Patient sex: F
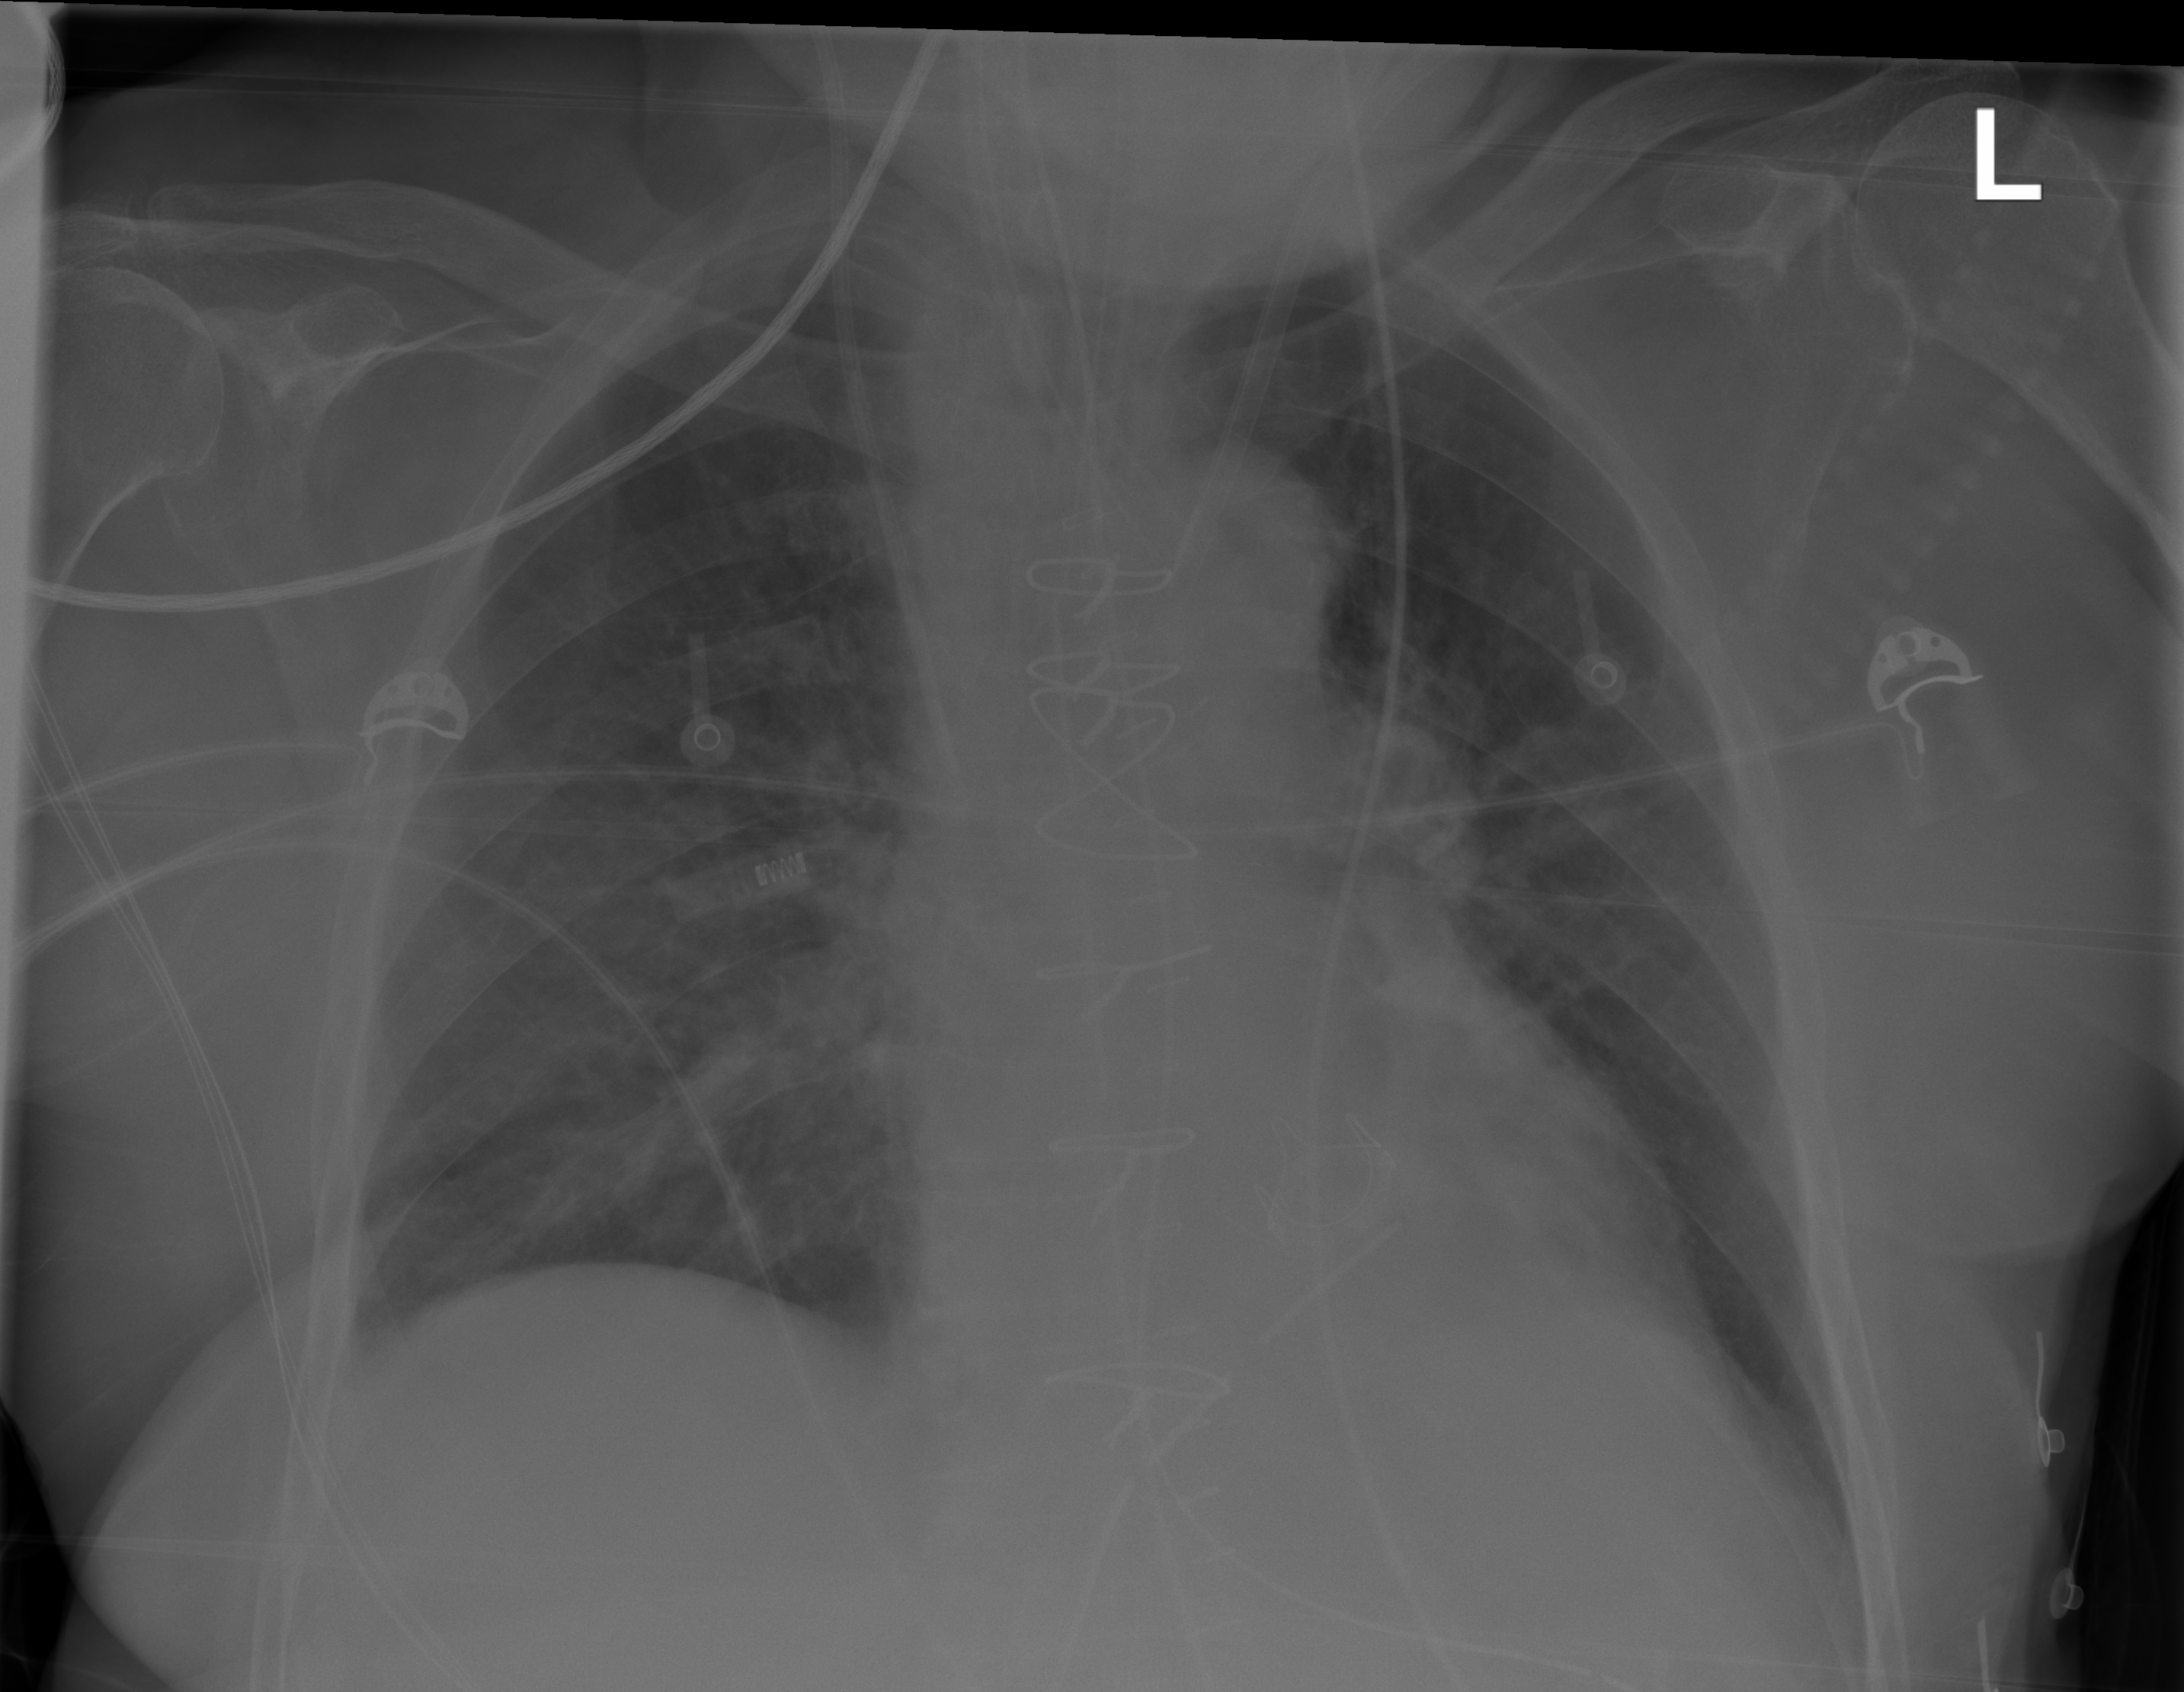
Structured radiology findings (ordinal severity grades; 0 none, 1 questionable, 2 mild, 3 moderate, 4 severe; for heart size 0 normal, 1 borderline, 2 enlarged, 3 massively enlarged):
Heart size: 1
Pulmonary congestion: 0
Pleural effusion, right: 0
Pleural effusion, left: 0
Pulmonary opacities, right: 2
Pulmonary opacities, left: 0
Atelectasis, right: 0
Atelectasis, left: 0